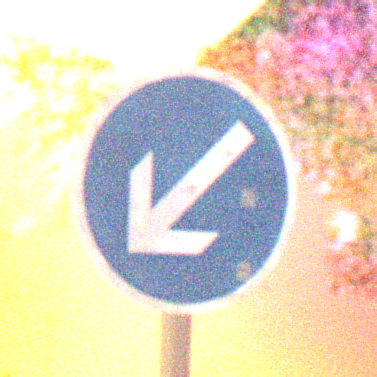
Verkehrszeichen: VorgeschriebeneVorbeifahrtLinks
Umgebung: Outdoor, Nature
Tageszeit: Night
Wetter: Clear
Licht: Natural
Jahreszeit: NotSpecified
Kontrast: LowContrast